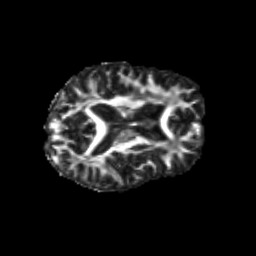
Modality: FA
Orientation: axial
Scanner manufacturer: siemens
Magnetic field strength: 3 T
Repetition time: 9.2 s
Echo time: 0.084 s